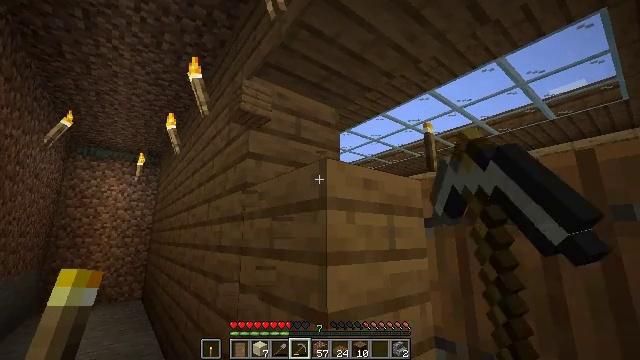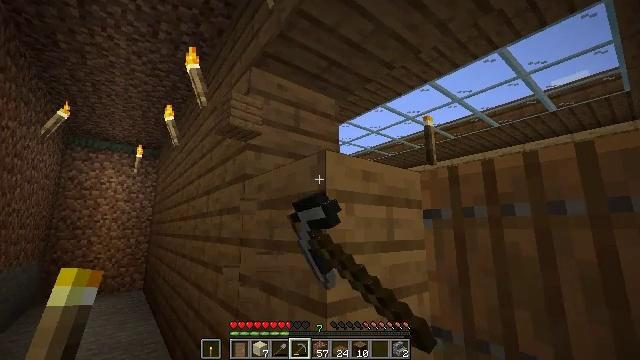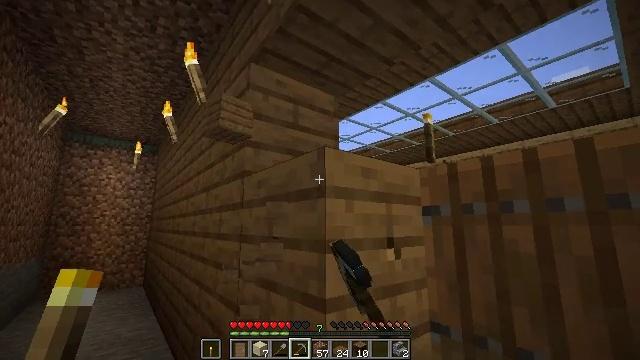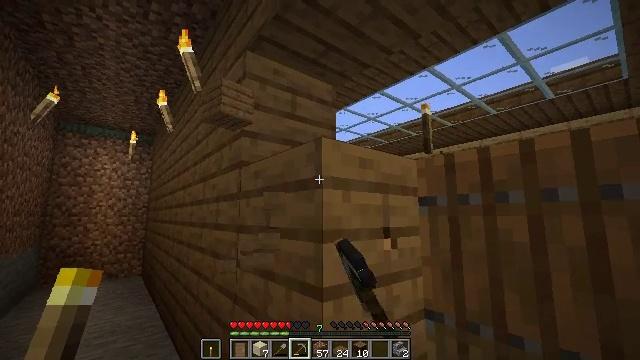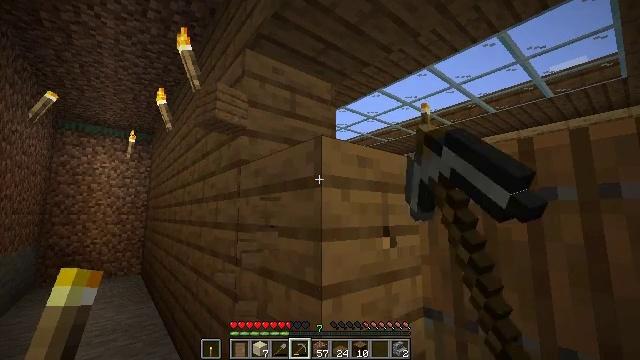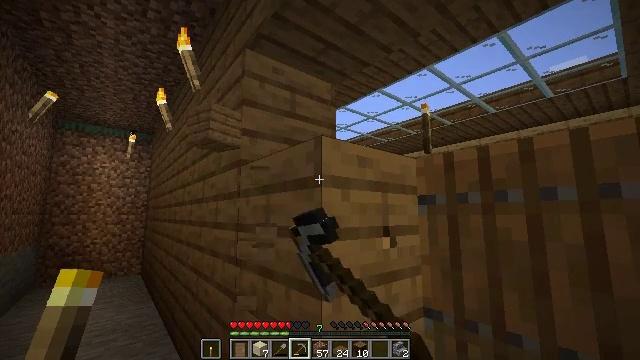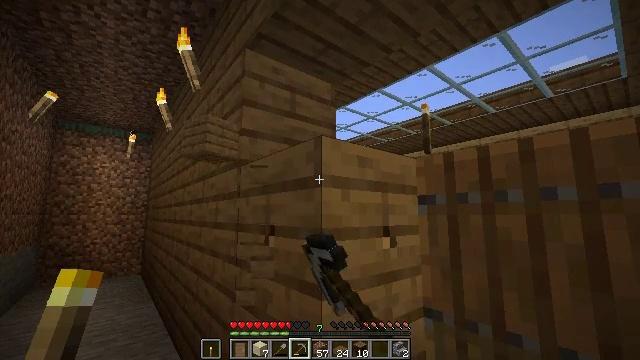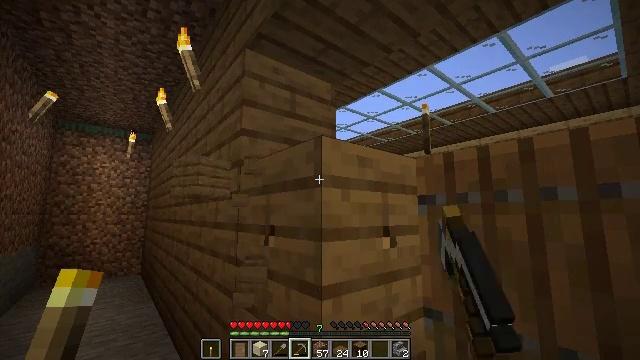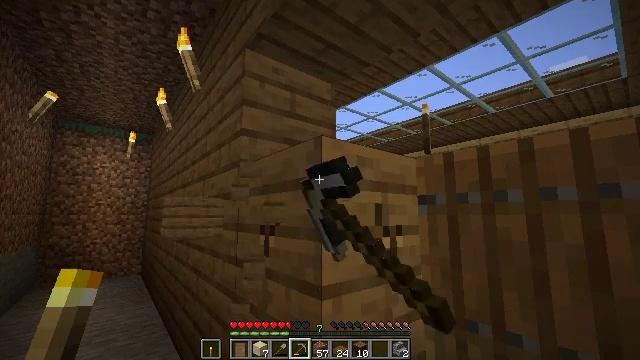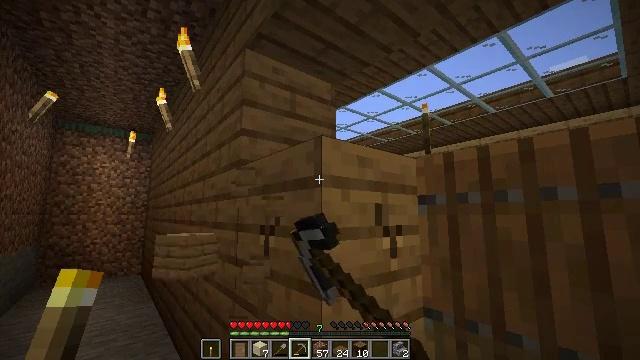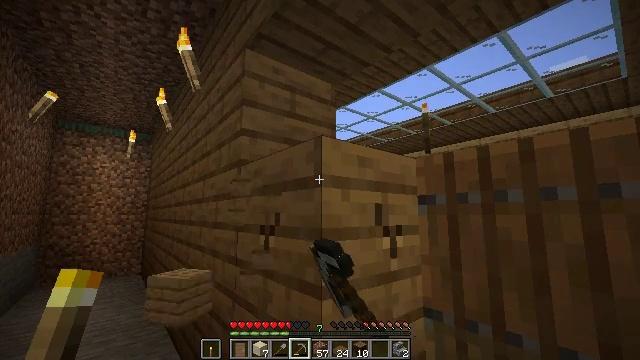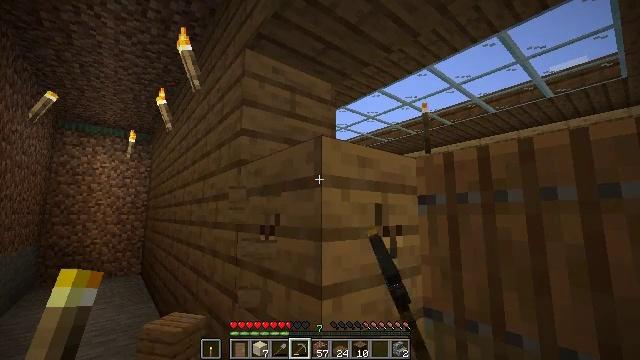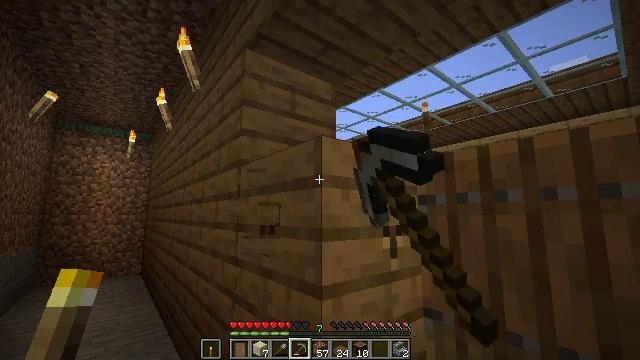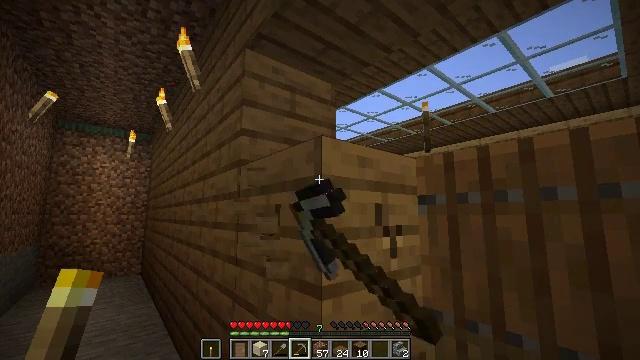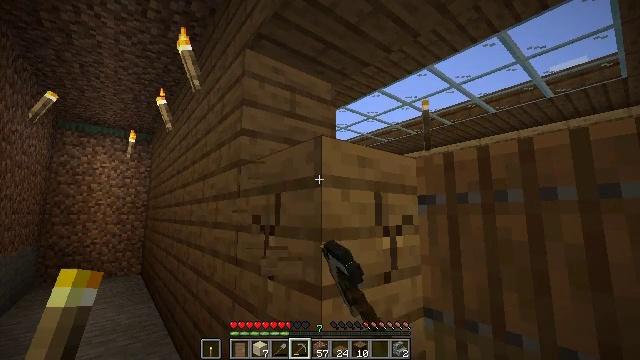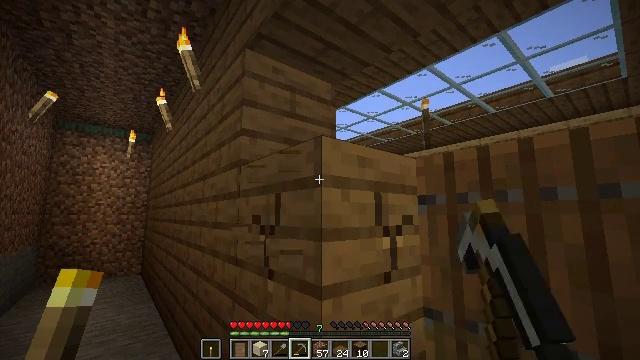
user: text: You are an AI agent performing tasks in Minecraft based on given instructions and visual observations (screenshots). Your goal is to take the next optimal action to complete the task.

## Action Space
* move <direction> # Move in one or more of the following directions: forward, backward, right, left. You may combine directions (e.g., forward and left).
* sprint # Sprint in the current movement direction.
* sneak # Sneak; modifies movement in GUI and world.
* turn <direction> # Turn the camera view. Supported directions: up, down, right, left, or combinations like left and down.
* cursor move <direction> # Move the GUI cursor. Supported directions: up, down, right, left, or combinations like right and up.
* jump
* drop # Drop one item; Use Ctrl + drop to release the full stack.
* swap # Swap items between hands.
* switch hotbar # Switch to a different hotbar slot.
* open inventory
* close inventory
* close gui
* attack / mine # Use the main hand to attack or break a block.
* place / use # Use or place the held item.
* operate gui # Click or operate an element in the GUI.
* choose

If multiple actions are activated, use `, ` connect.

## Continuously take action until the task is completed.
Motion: motion action
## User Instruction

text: Break spruce planks from a structure.
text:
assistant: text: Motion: turn down, attack / mine
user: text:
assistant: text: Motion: attack / mine
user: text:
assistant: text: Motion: turn down, attack / mine
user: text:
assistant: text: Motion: attack / mine
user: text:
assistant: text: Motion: attack / mine
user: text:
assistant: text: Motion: attack / mine
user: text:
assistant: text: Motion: attack / mine
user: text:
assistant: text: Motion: attack / mine
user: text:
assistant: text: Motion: attack / mine
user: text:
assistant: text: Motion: attack / mine
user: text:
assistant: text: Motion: attack / mine
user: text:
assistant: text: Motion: attack / mine
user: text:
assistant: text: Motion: attack / mine
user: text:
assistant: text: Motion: attack / mine
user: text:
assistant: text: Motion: attack / mine
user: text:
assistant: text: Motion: attack / mine
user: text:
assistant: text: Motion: attack / mine
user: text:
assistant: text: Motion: attack / mine
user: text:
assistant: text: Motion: attack / mine
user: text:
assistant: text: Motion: attack / mine
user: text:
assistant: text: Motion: attack / mine
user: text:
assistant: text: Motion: attack / mine
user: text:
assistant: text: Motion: attack / mine
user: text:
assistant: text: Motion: attack / mine
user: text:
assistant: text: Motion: attack / mine
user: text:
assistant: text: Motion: attack / mine
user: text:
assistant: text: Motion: attack / mine
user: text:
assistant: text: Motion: attack / mine
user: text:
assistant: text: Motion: attack / mine
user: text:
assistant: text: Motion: attack / mine